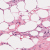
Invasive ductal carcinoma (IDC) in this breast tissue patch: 0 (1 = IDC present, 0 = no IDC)